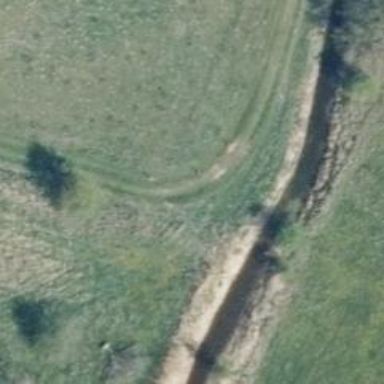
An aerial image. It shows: Track with grade 5 tracktype.